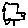
Label: car